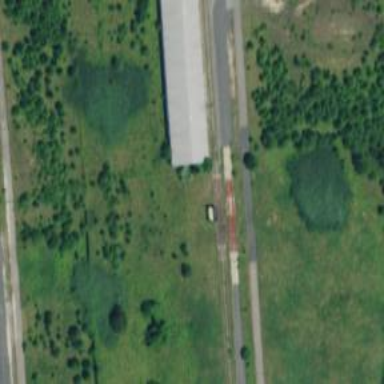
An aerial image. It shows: Disused railway spur service.